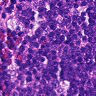
Metastatic tissue present: no